Field crop: tomato
Growth stage: 1
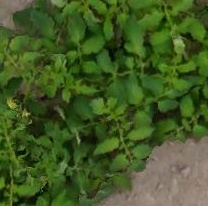
Species: tomato